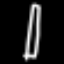
Label: fork